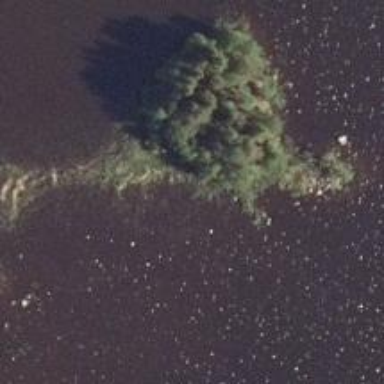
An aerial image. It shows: Islet covered with woodland.